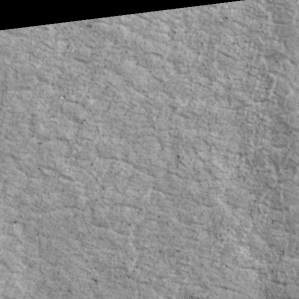
Label: non_frost